Question: I have some trouble setting the color of a line in canvas.

I have linked the color of a rectangle Line in a canvas to a property and weirdly, it does not seem to update properly. Normally the rectangle should either be red or not visible at all but it is always white here.
Here is my example kv file :
'''
#:kivy 1.0.9
<Drawable>:
rectangleColor: 1,0,0,1 if self.visible else 0,0,0,0
canvas:
Color:
rgba: self.rectangleColor
Line:
rectangle: self.x+0.25*self.width, self.y+0.25*self.height, 0.5*self.width, 0.5*self.height
'''
And here is the corresponding python file :
'''
#!/usr/bin/env python3
# Kivy raw imports
from kivy.uix.widget import Widget
from kivy.properties import NumericProperty, ReferenceListProperty, BooleanProperty, ListProperty
class Drawable(Widget):
visible = BooleanProperty(False)
rectangleColor = ListProperty([])
def on_touch_down(self, touch):
if self.collide_point(*touch.pos):
print("touch down")
self.visible = True
return True
return super().on_touch_down(touch)
def on_touch_up(self, touch):
print("touch up
")
self.visible = False
return super().on_touch_up(touch)
if __name__ == "__main__":
from kivy.app import App
class drawableApp(App):
def build(self):
return Drawable()
drawableApp().run()
'''
Do you have any idea on what I am doing wrong ?
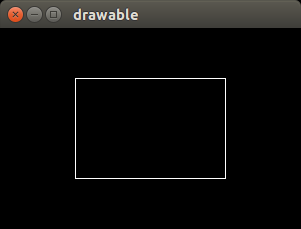
Answer: Use parenthesis.
'''
<Drawable>:
rectangleColor: (1,0,0,1) if self.visible else (0,0,0,0)
'''